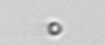
Label: nanoplankton_mix